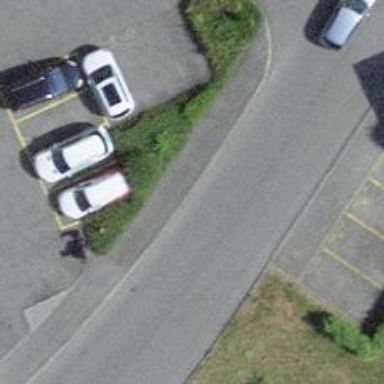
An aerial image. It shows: Kerb serving as barrier.